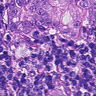
Metastatic tissue present: yes